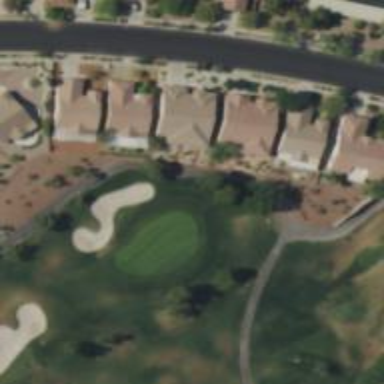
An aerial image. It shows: View of golf hole.